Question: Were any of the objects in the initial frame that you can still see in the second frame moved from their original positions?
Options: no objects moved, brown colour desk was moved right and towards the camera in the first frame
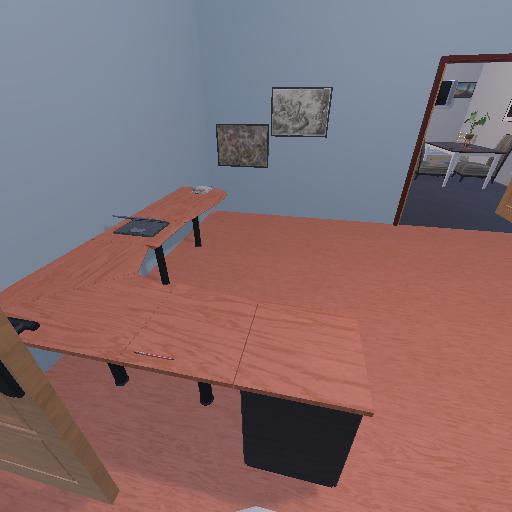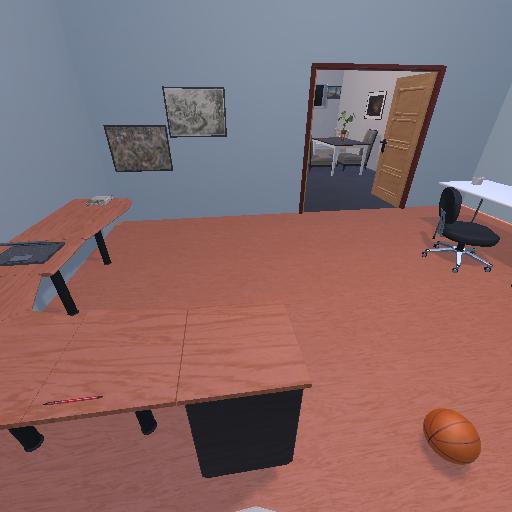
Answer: no objects moved